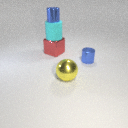
large yellow metal sphere to the right of large red metal cube